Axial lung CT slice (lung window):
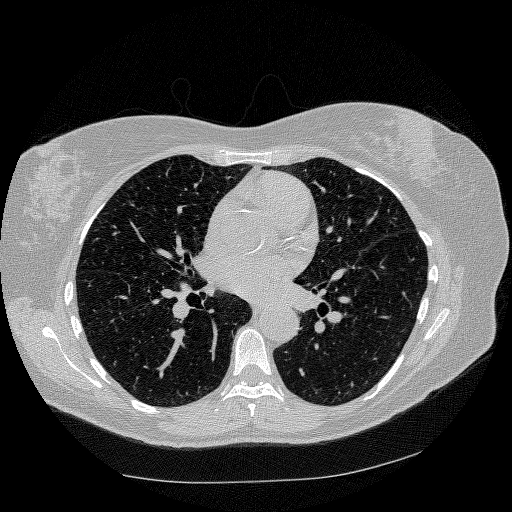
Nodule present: no